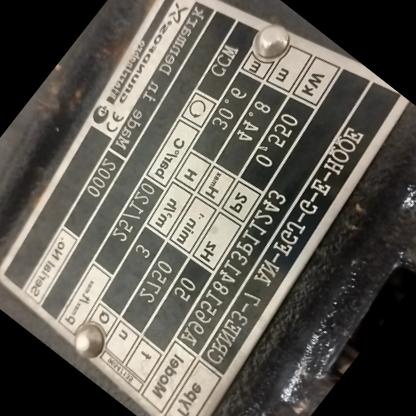
Klasa: tabliczka-znamionowa